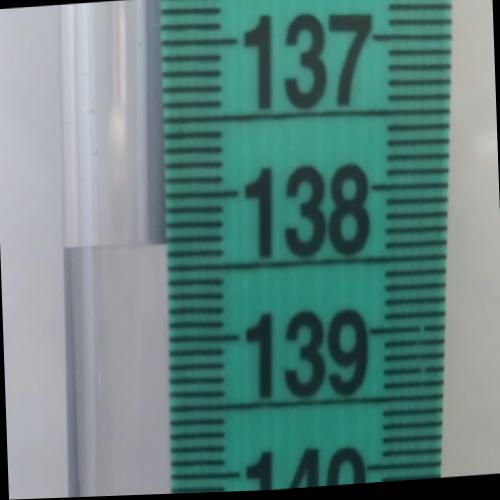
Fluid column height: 138.3 cm